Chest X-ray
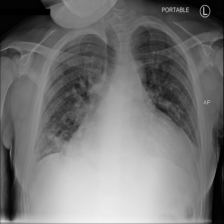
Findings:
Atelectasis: negative
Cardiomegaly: positive
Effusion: positive
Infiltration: positive
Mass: negative
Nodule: negative
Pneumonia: negative
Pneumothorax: negative
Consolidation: negative
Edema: negative
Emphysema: negative
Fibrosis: negative
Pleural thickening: negative
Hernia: negative